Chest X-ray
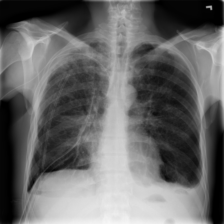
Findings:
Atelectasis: negative
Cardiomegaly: negative
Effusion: positive
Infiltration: negative
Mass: negative
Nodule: negative
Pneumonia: negative
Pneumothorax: negative
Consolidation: negative
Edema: negative
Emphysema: negative
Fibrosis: positive
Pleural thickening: positive
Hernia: negative